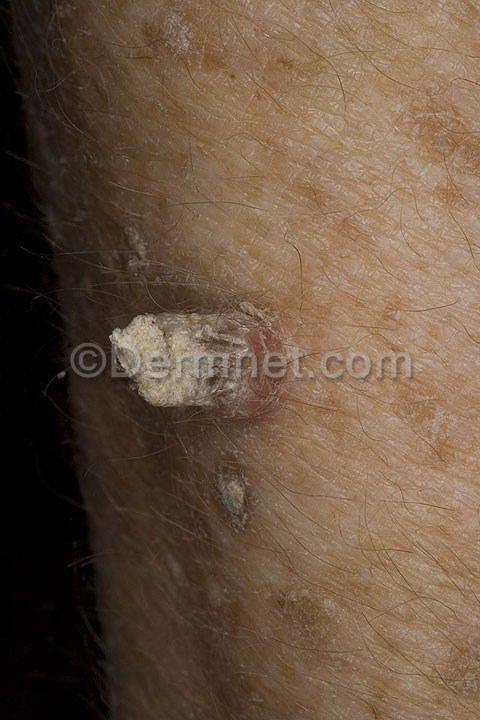
Disease: Actinic Keratosis Basal Cell Carcinoma and other Malignant Lesions